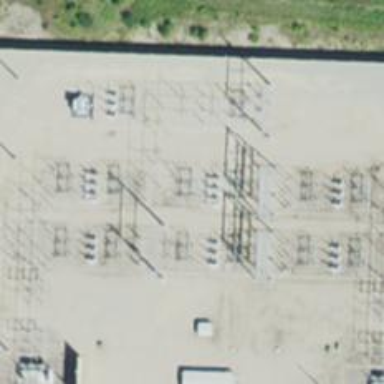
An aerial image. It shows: Switch for power supply.